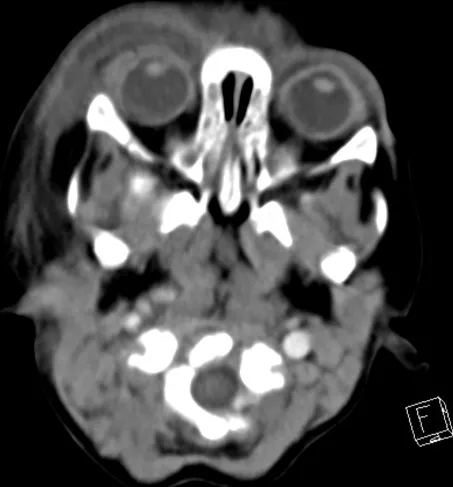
Computed tomography (axial scan) of the orbit showing extensive swelling of the right periorbital soft tissues and minimal swelling on the left side, without intraorbital involvement.
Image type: radiology (ct)